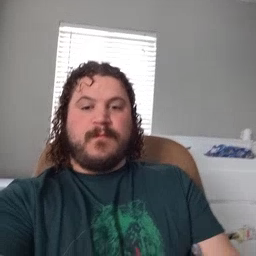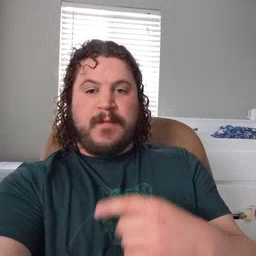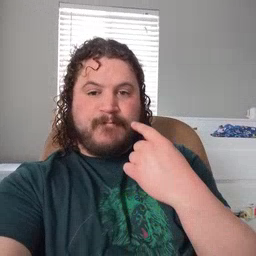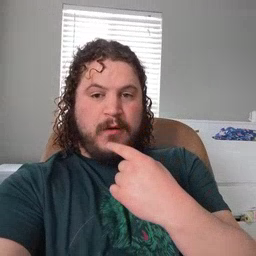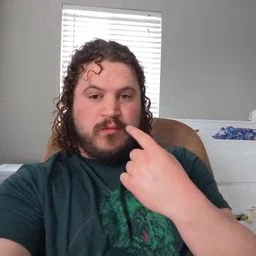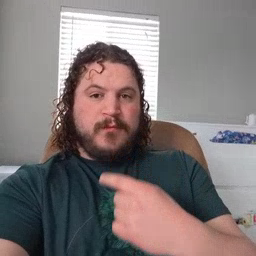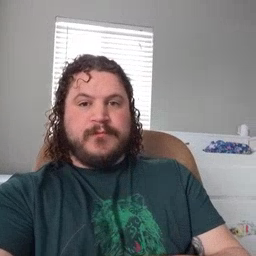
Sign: mouth